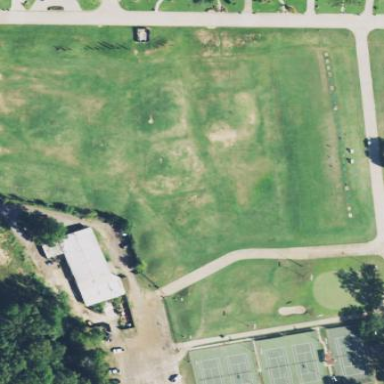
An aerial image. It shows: Golf driving range on grassy leisure land.